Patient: sex M, age 65
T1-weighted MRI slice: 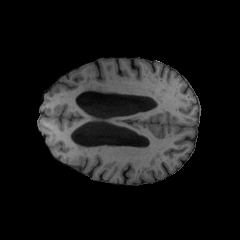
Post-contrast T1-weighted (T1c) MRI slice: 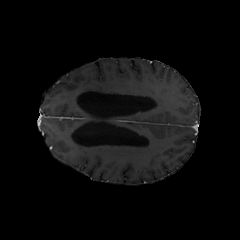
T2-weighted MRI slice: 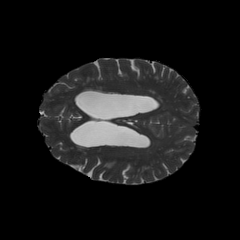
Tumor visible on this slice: no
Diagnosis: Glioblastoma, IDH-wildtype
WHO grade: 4